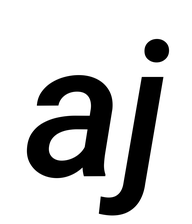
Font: Roboto-Italic_Medium_Italic